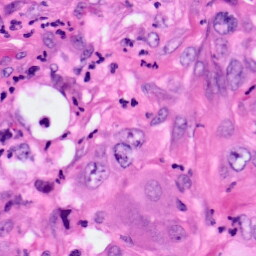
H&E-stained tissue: Pancreatic